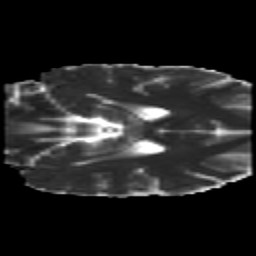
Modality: MD
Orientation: coronal
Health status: healthy
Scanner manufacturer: siemens
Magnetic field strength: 3 T
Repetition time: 10 s
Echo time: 0.092 s